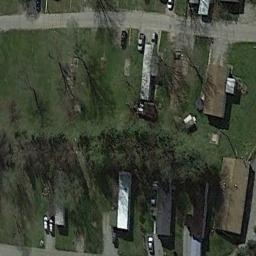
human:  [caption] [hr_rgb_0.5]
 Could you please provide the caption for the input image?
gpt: The mobile home park has some mobile homes and trees on the grass .

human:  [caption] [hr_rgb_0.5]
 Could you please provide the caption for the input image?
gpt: A wood is next to the mobile home park .

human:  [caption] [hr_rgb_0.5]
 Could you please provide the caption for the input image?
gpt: Many buildings of different shapes and sizes are in mobile home parks .

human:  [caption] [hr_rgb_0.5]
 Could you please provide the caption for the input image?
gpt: The mobile home park is on the grass next to the road .

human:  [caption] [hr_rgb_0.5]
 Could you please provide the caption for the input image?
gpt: There are some buildings on a green meadow in the mobile home park .